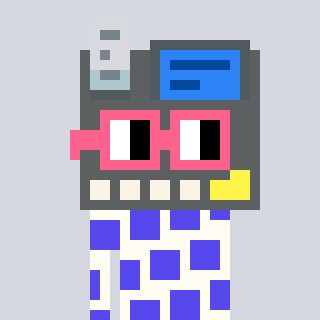
a pixel art character with square pink glasses, a cash register-shaped head and a grayscale-colored body on a cool background